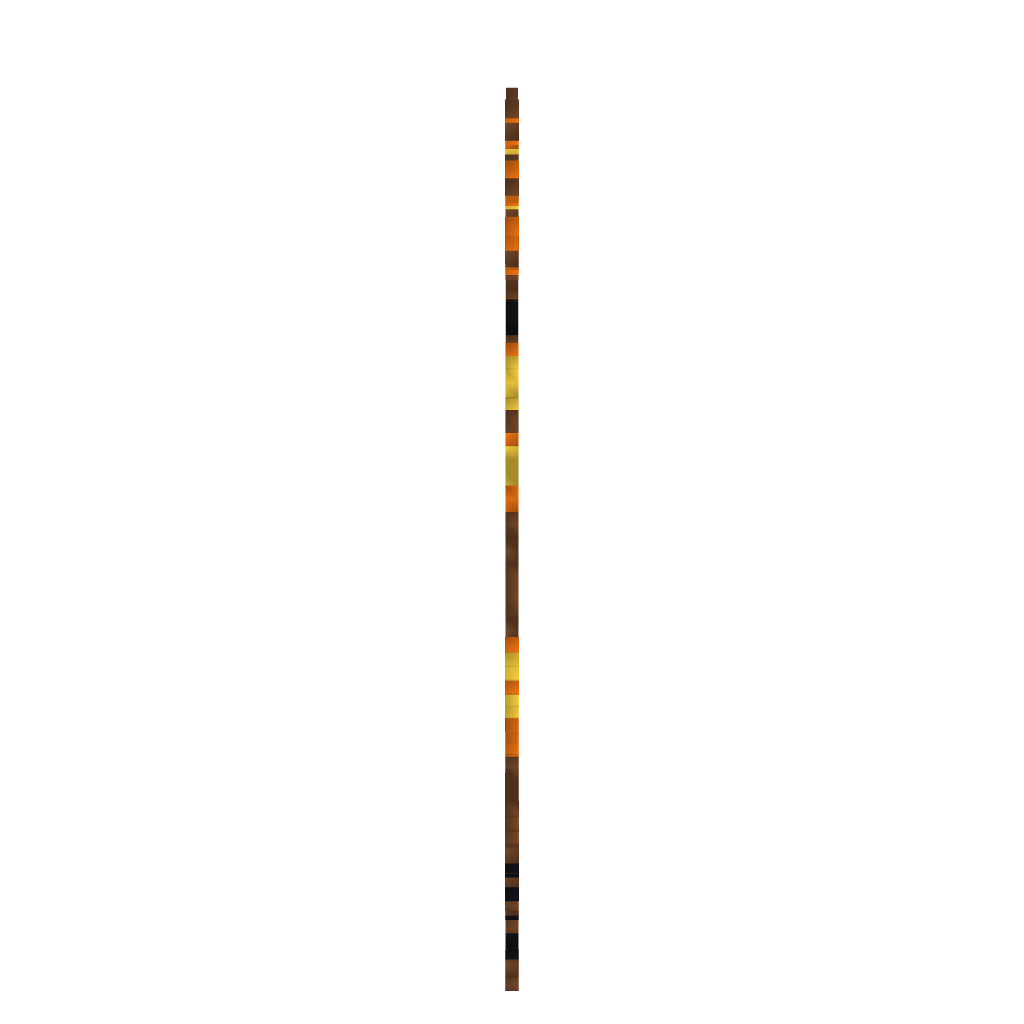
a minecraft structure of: Naruto bijuu